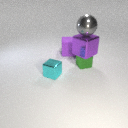
small green metal cube below large gray metal sphere